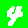
Digit: 4